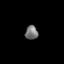
Tissue: skin
Cell type: Epithelial cells
Senescence score: 0.7621
Nuclear area (px): 173
Mean DAPI intensity: 116.179